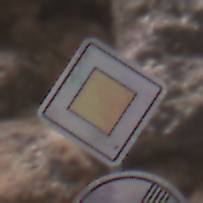
Verkehrszeichen: Vorfahrtsstrasse
Zusatzzeichen unten: EndeGeschwindigkeit70
Umgebung: Outdoor, Urban
Tageszeit: Midday
Wetter: PartlyCloudy
Licht: Natural
Jahreszeit: NotSpecified
Kontrast: MediumContrast